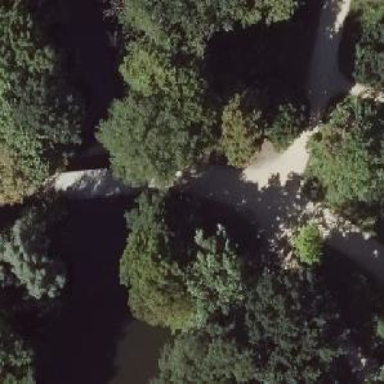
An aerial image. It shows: Footway on bridge.